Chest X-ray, AP view. Patient: 14 years old, sex M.
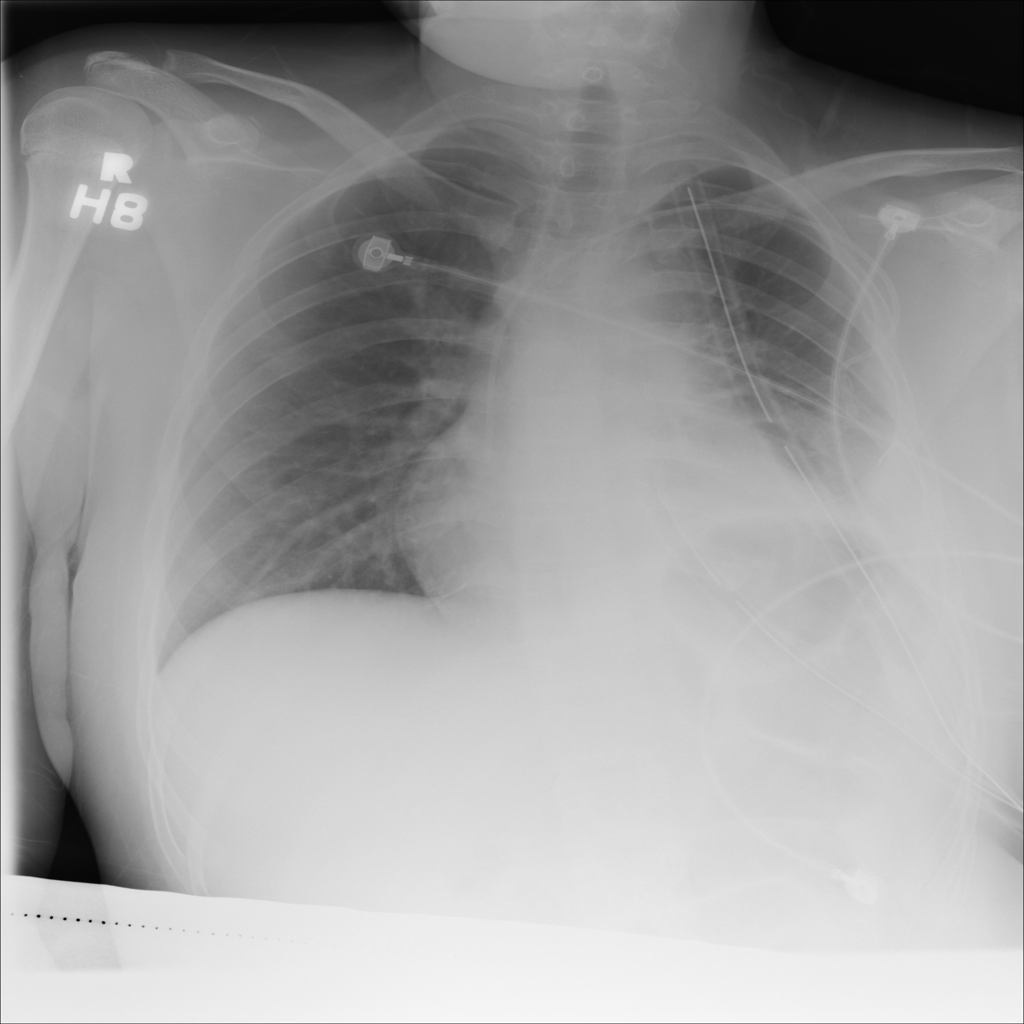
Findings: Atelectasis, Effusion